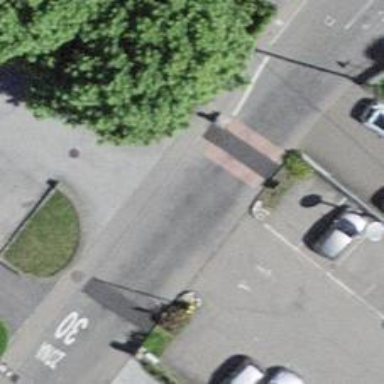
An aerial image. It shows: Road serving as parking aisle.